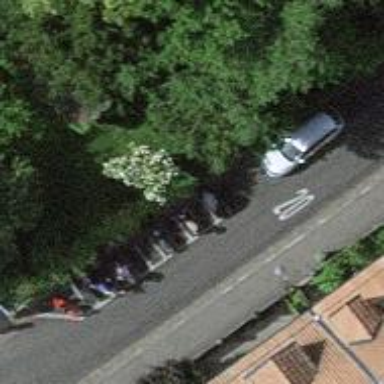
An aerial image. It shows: Motorcycle parking area.